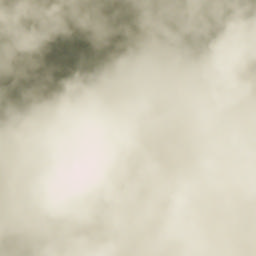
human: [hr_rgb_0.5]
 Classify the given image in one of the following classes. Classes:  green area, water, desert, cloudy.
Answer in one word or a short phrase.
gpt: cloudy